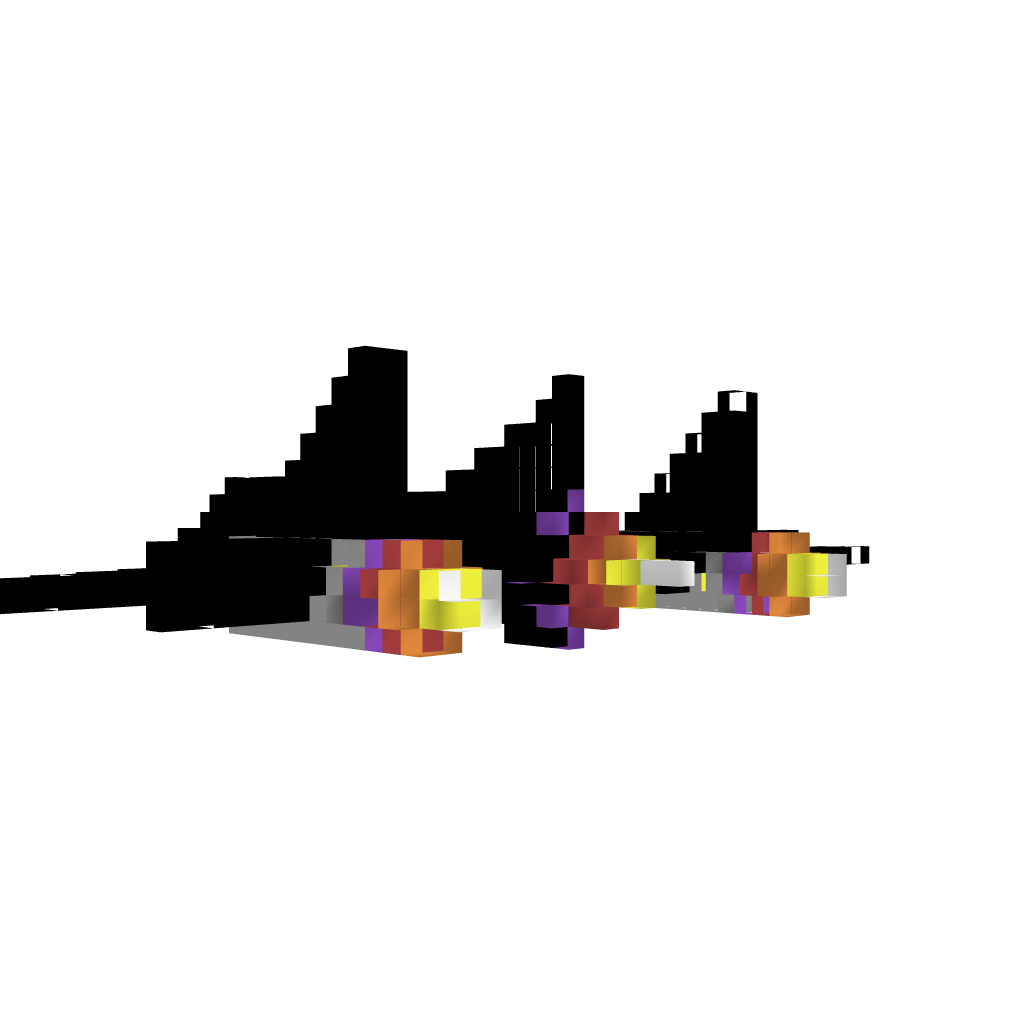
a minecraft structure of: Blackbird Aircraft bad low quality